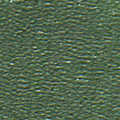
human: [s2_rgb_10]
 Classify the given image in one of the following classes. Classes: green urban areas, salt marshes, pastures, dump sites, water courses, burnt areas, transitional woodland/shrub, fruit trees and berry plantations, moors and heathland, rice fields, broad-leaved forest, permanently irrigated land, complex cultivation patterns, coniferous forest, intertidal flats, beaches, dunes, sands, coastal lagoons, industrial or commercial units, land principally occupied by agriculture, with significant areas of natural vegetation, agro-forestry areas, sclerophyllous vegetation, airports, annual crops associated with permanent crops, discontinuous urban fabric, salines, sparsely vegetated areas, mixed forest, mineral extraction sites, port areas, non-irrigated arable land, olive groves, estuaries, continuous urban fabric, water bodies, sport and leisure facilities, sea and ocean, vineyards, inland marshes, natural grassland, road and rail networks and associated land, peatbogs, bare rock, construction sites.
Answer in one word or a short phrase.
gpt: sea and ocean